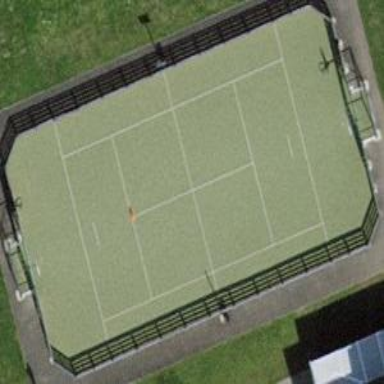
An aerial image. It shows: Multi-sport pitch for leisure activities.